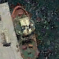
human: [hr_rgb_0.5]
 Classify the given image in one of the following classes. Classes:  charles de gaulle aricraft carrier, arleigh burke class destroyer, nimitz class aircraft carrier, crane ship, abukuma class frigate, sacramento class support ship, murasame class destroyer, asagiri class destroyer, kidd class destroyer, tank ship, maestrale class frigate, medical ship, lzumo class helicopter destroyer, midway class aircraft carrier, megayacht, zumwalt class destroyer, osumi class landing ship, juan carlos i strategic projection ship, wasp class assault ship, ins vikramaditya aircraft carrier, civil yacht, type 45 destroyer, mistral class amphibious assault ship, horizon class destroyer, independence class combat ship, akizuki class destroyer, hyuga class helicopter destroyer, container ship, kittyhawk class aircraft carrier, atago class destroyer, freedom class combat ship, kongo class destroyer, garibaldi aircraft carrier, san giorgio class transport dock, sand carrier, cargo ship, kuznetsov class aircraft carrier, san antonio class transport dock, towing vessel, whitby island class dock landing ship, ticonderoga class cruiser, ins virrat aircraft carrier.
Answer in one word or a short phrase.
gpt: Towing vessel